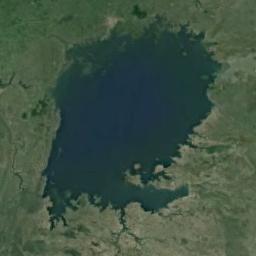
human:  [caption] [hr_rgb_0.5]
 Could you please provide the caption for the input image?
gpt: A blue lake surrounded by forest .

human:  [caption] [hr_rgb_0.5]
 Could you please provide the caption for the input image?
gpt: The lake with a winding bank lies on a flat ground covered with vegetation and the water is deep green .

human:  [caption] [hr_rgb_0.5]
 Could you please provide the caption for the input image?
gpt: The lake was long and thin .

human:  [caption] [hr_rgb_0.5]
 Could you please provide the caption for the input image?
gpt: There are many trees around the lake .

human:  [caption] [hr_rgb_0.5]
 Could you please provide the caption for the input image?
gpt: There are green meadows around the lake .